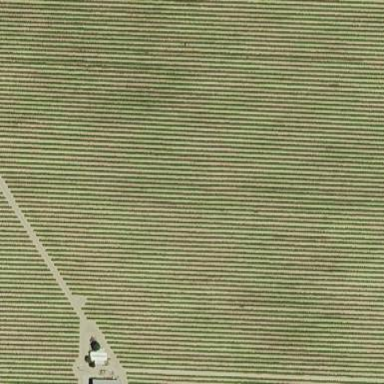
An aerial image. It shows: Beautiful vineyard in the countryside.